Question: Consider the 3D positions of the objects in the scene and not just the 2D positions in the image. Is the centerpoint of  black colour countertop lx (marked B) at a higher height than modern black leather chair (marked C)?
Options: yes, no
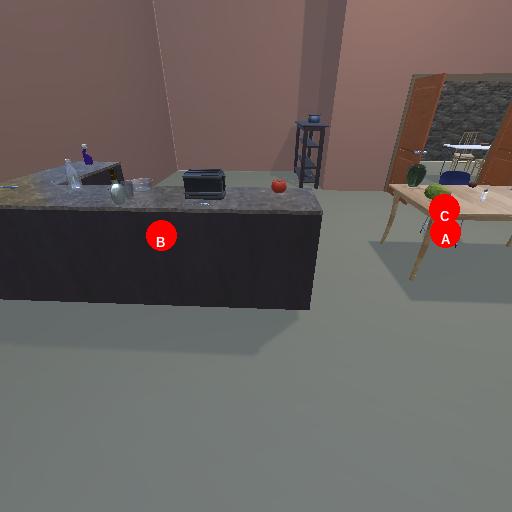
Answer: yes